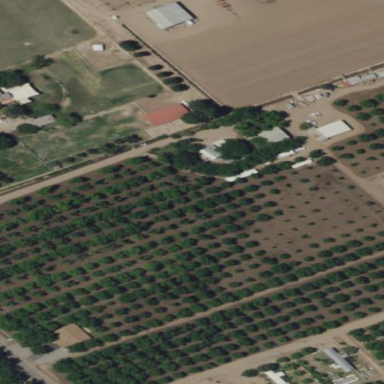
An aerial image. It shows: Orchard.